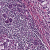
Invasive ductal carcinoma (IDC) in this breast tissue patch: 1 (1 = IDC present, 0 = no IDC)